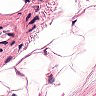
Metastatic tissue present: no